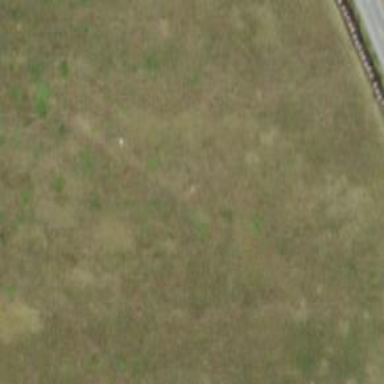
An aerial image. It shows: Farmland covered with grass.